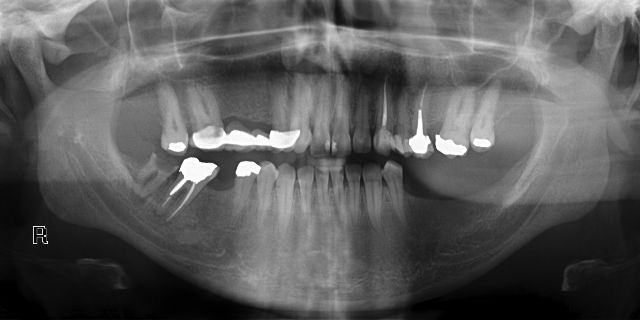
adult